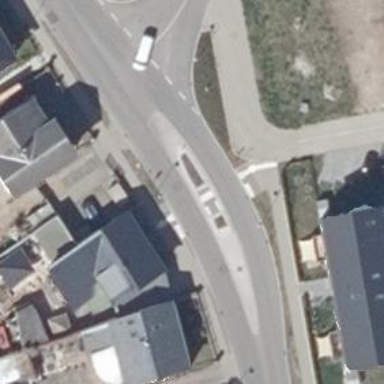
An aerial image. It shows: Traffic calming island.